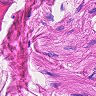
Metastatic tissue present: no